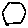
Label: hexagon